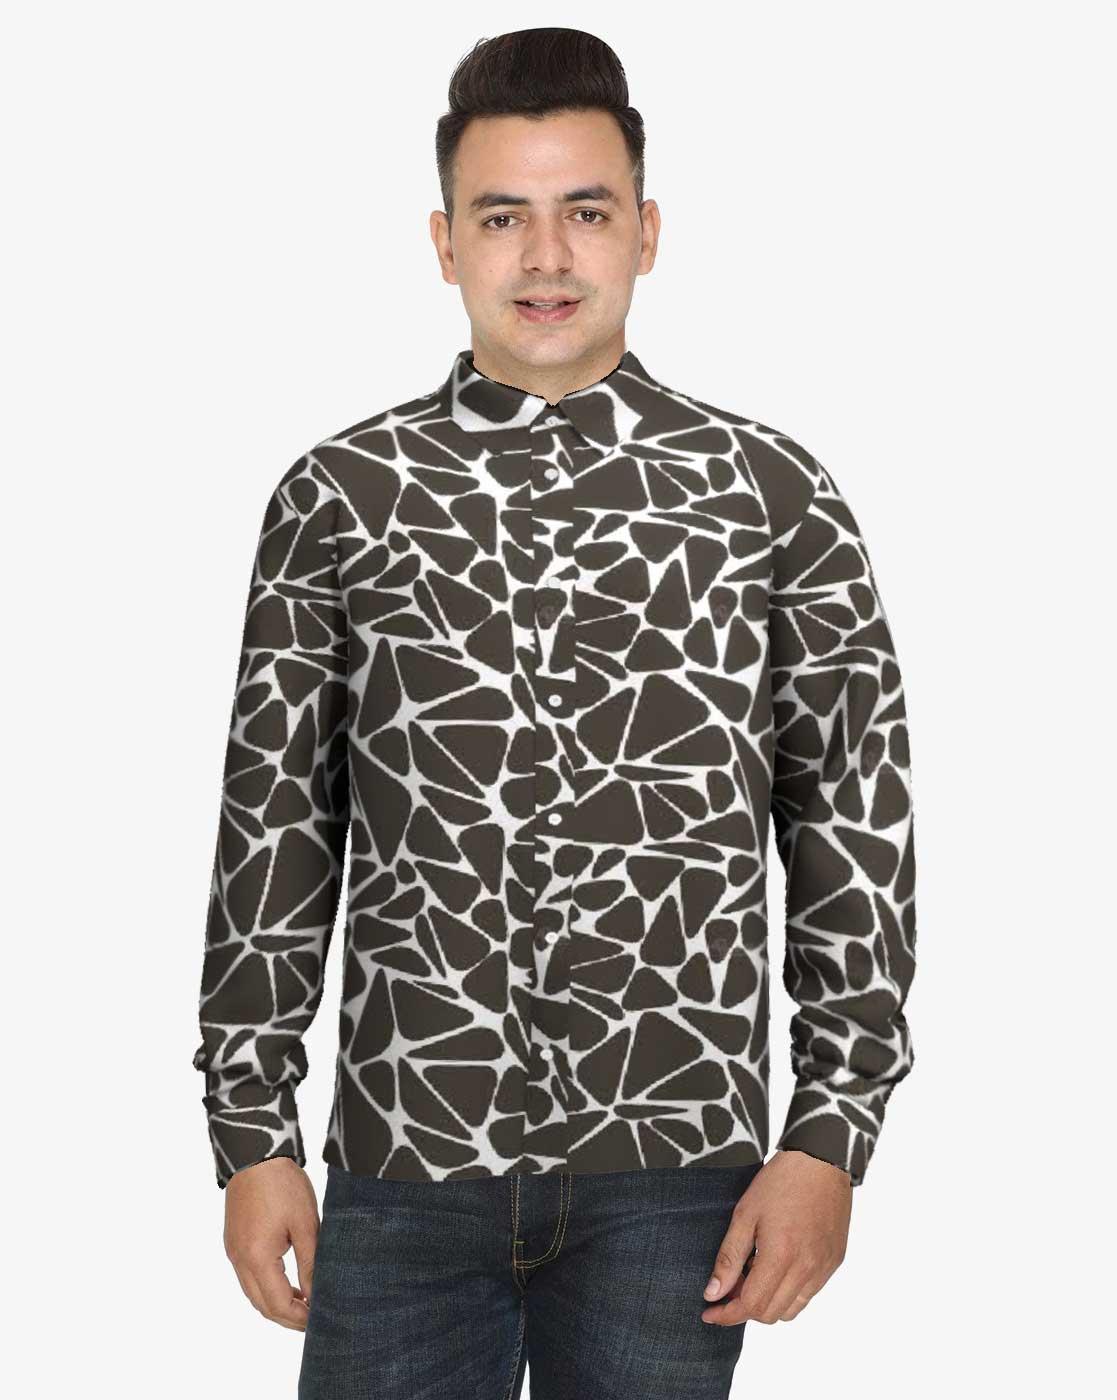
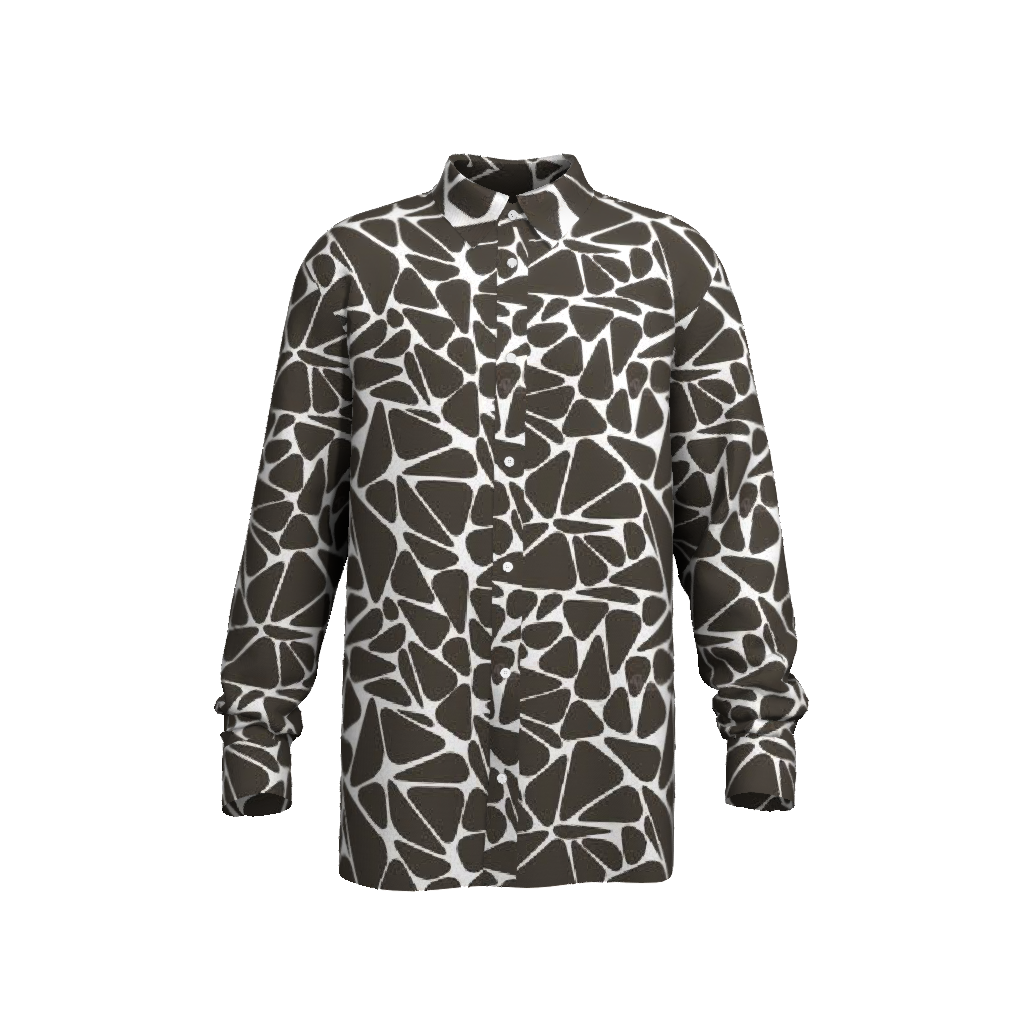
Clothing description: black white print cotton sweater